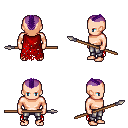
a pixel art fantasy rpg character, male body template, human, light skin, red tattered cape, metal pants, purple short mohawk hairstyle, spear, four views (front, back, left, right), 2x2 character sprite sheet, small pixel art, hard edges, no anti-aliasing